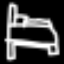
Label: bed